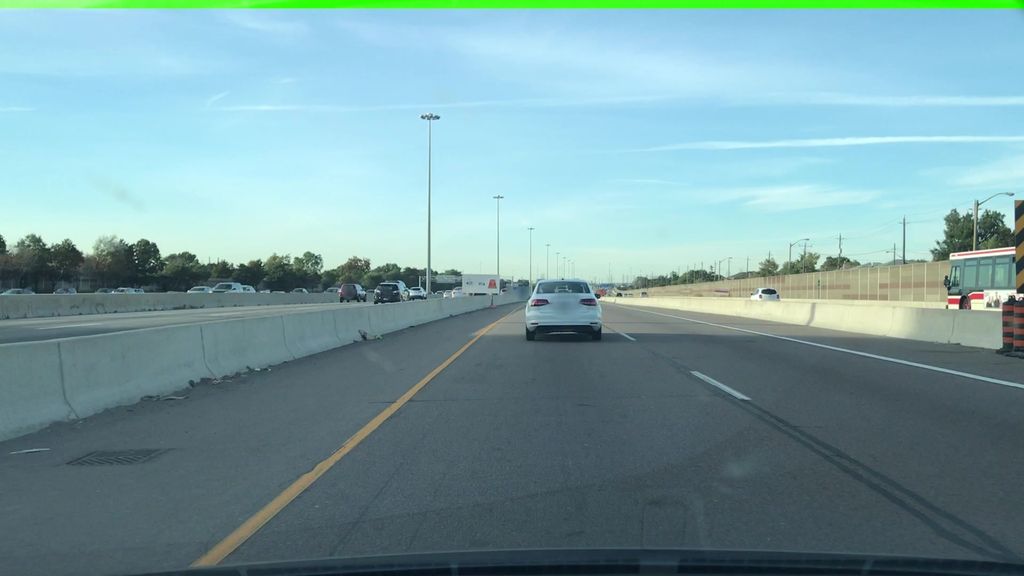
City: toronto